Question: This is my structure of my Web application
'''
Webcontent
-Admin
--1.jsp
--2.jsp
-User
--1.jsp
--2.jsp
-login.jsp
'''
This is my web.xml file
'''
<servlet>
<servlet-name>resolve_subject</servlet-name>
<servlet-class>teacher_select.resolve_subject</servlet-class>
</servlet>
<servlet-mapping>
<servlet-name>resolve_subject</servlet-name>
<url-pattern>/resolve_subject</url-pattern>
</servlet-mapping>
'''
And this is how I call my servlet from 1.jsp
'''
function showCity(str){
if (typeof XMLHttpRequest != "undefined"){
xmlHttp= new XMLHttpRequest();
}
else if (window.ActiveXObject){
xmlHttp= new ActiveXObject("Microsoft.XMLHTTP");
}
if (xmlHttp==null){
alert("Browser does not support XMLHTTP Request");
return;
}
var url="resolve_subject";
url +="?count=" +str;
xmlHttp.onreadystatechange = stateChange1;
xmlHttp.open("GET", url, true);
xmlHttp.send(null);
}
'''
But I get the following error

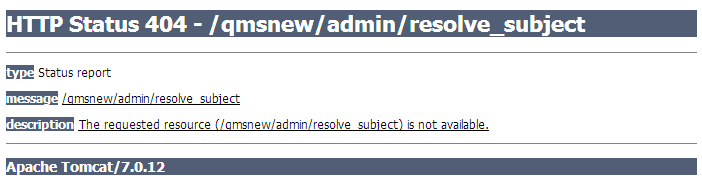
Answer: That's quite expected. Your servlet is mapped to '/resolve_subject'. That means that it's at the root of your webapp. Its absolute URL is thus '/qmsnew/resolve_subject'. But you're trying to access it with a relative path, from a JSP under '/admin', leading to an absolute path of '/qmsnew/admin/resolve_subject'.
Your URL should thus be
'''
var url = "../resolve_subject";
'''
or,
'''
var url = "${pageContext.request.contextPath}/resolve_subject";
'''
or, using the JSTL:
'''
var url = "<c:url value='/resolve_subject' />";
'''
Side note: pleasue respect the Java naming conventions. Classes are CamelCased. Your servlet should thus be named 'ResolveSubject'.